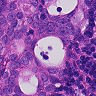
Metastatic tissue present: yes